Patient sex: F
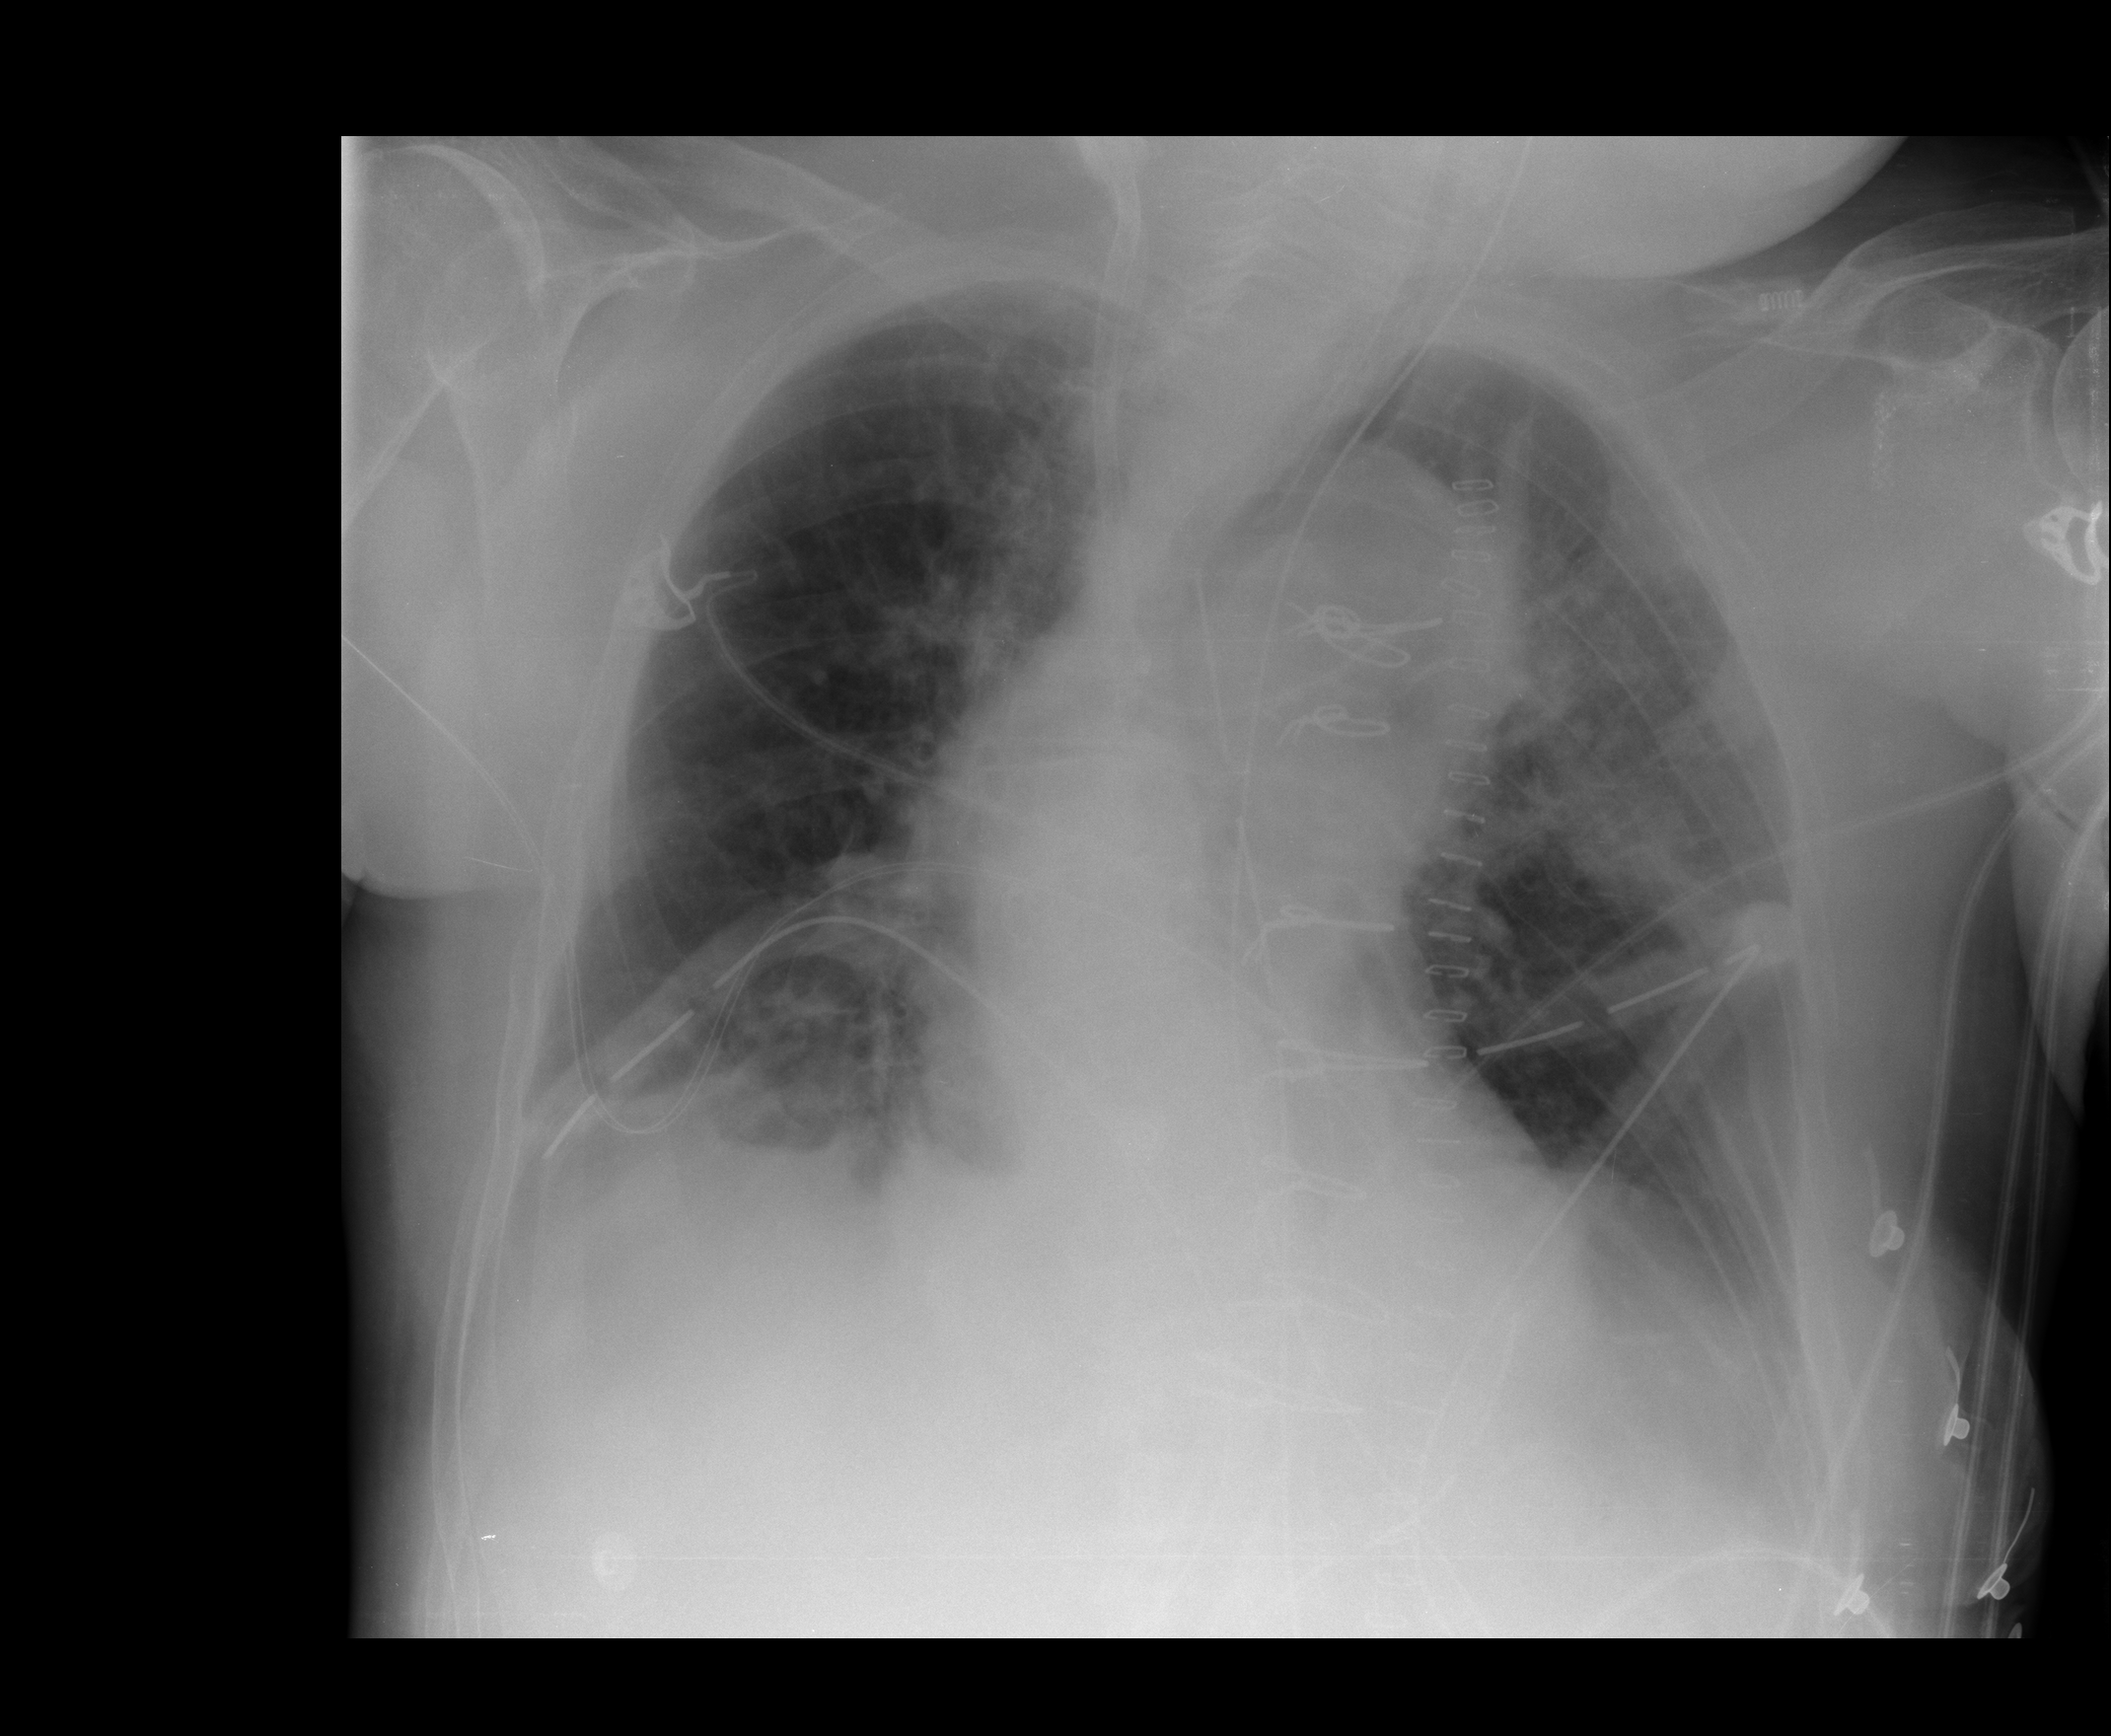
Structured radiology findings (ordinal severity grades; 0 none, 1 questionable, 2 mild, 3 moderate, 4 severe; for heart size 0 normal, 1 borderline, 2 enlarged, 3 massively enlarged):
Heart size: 0
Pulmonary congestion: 0
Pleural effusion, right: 2
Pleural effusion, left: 2
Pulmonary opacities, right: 0
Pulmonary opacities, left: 2
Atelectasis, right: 2
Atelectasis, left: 2